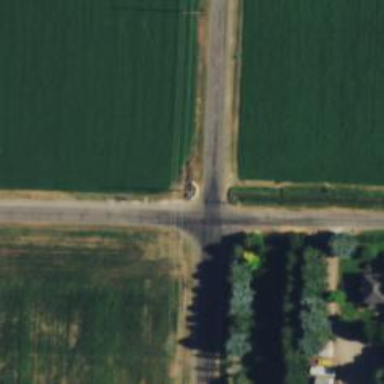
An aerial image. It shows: Stop road.